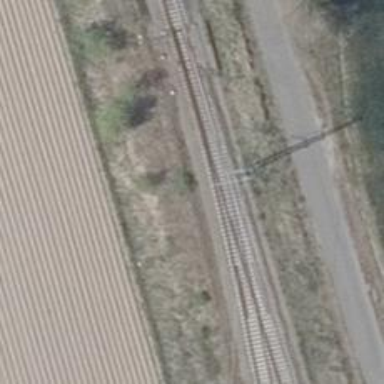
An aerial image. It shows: Railway switch.